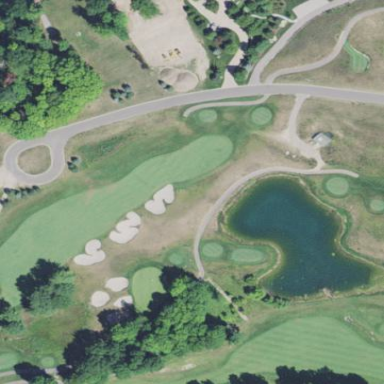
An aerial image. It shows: Water hazard on golf course.